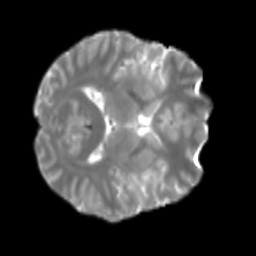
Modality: T2w
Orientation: axial
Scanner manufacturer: siemens
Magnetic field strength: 3 T
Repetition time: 4 s
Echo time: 0.0594 s